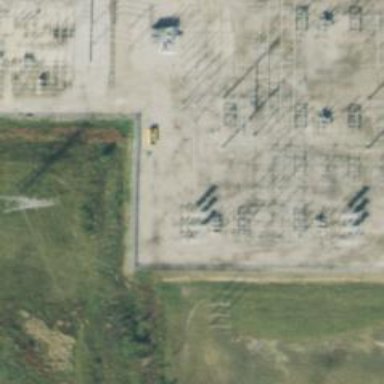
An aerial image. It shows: Switch used for power control.